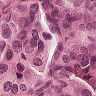
Metastatic tissue present: yes